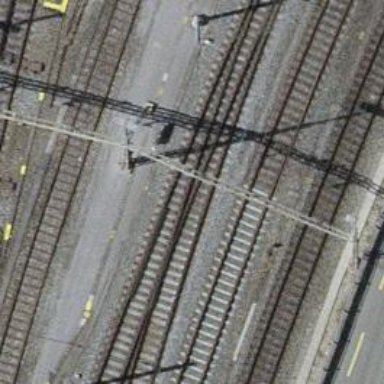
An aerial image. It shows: Single railway track with electrified contact line.